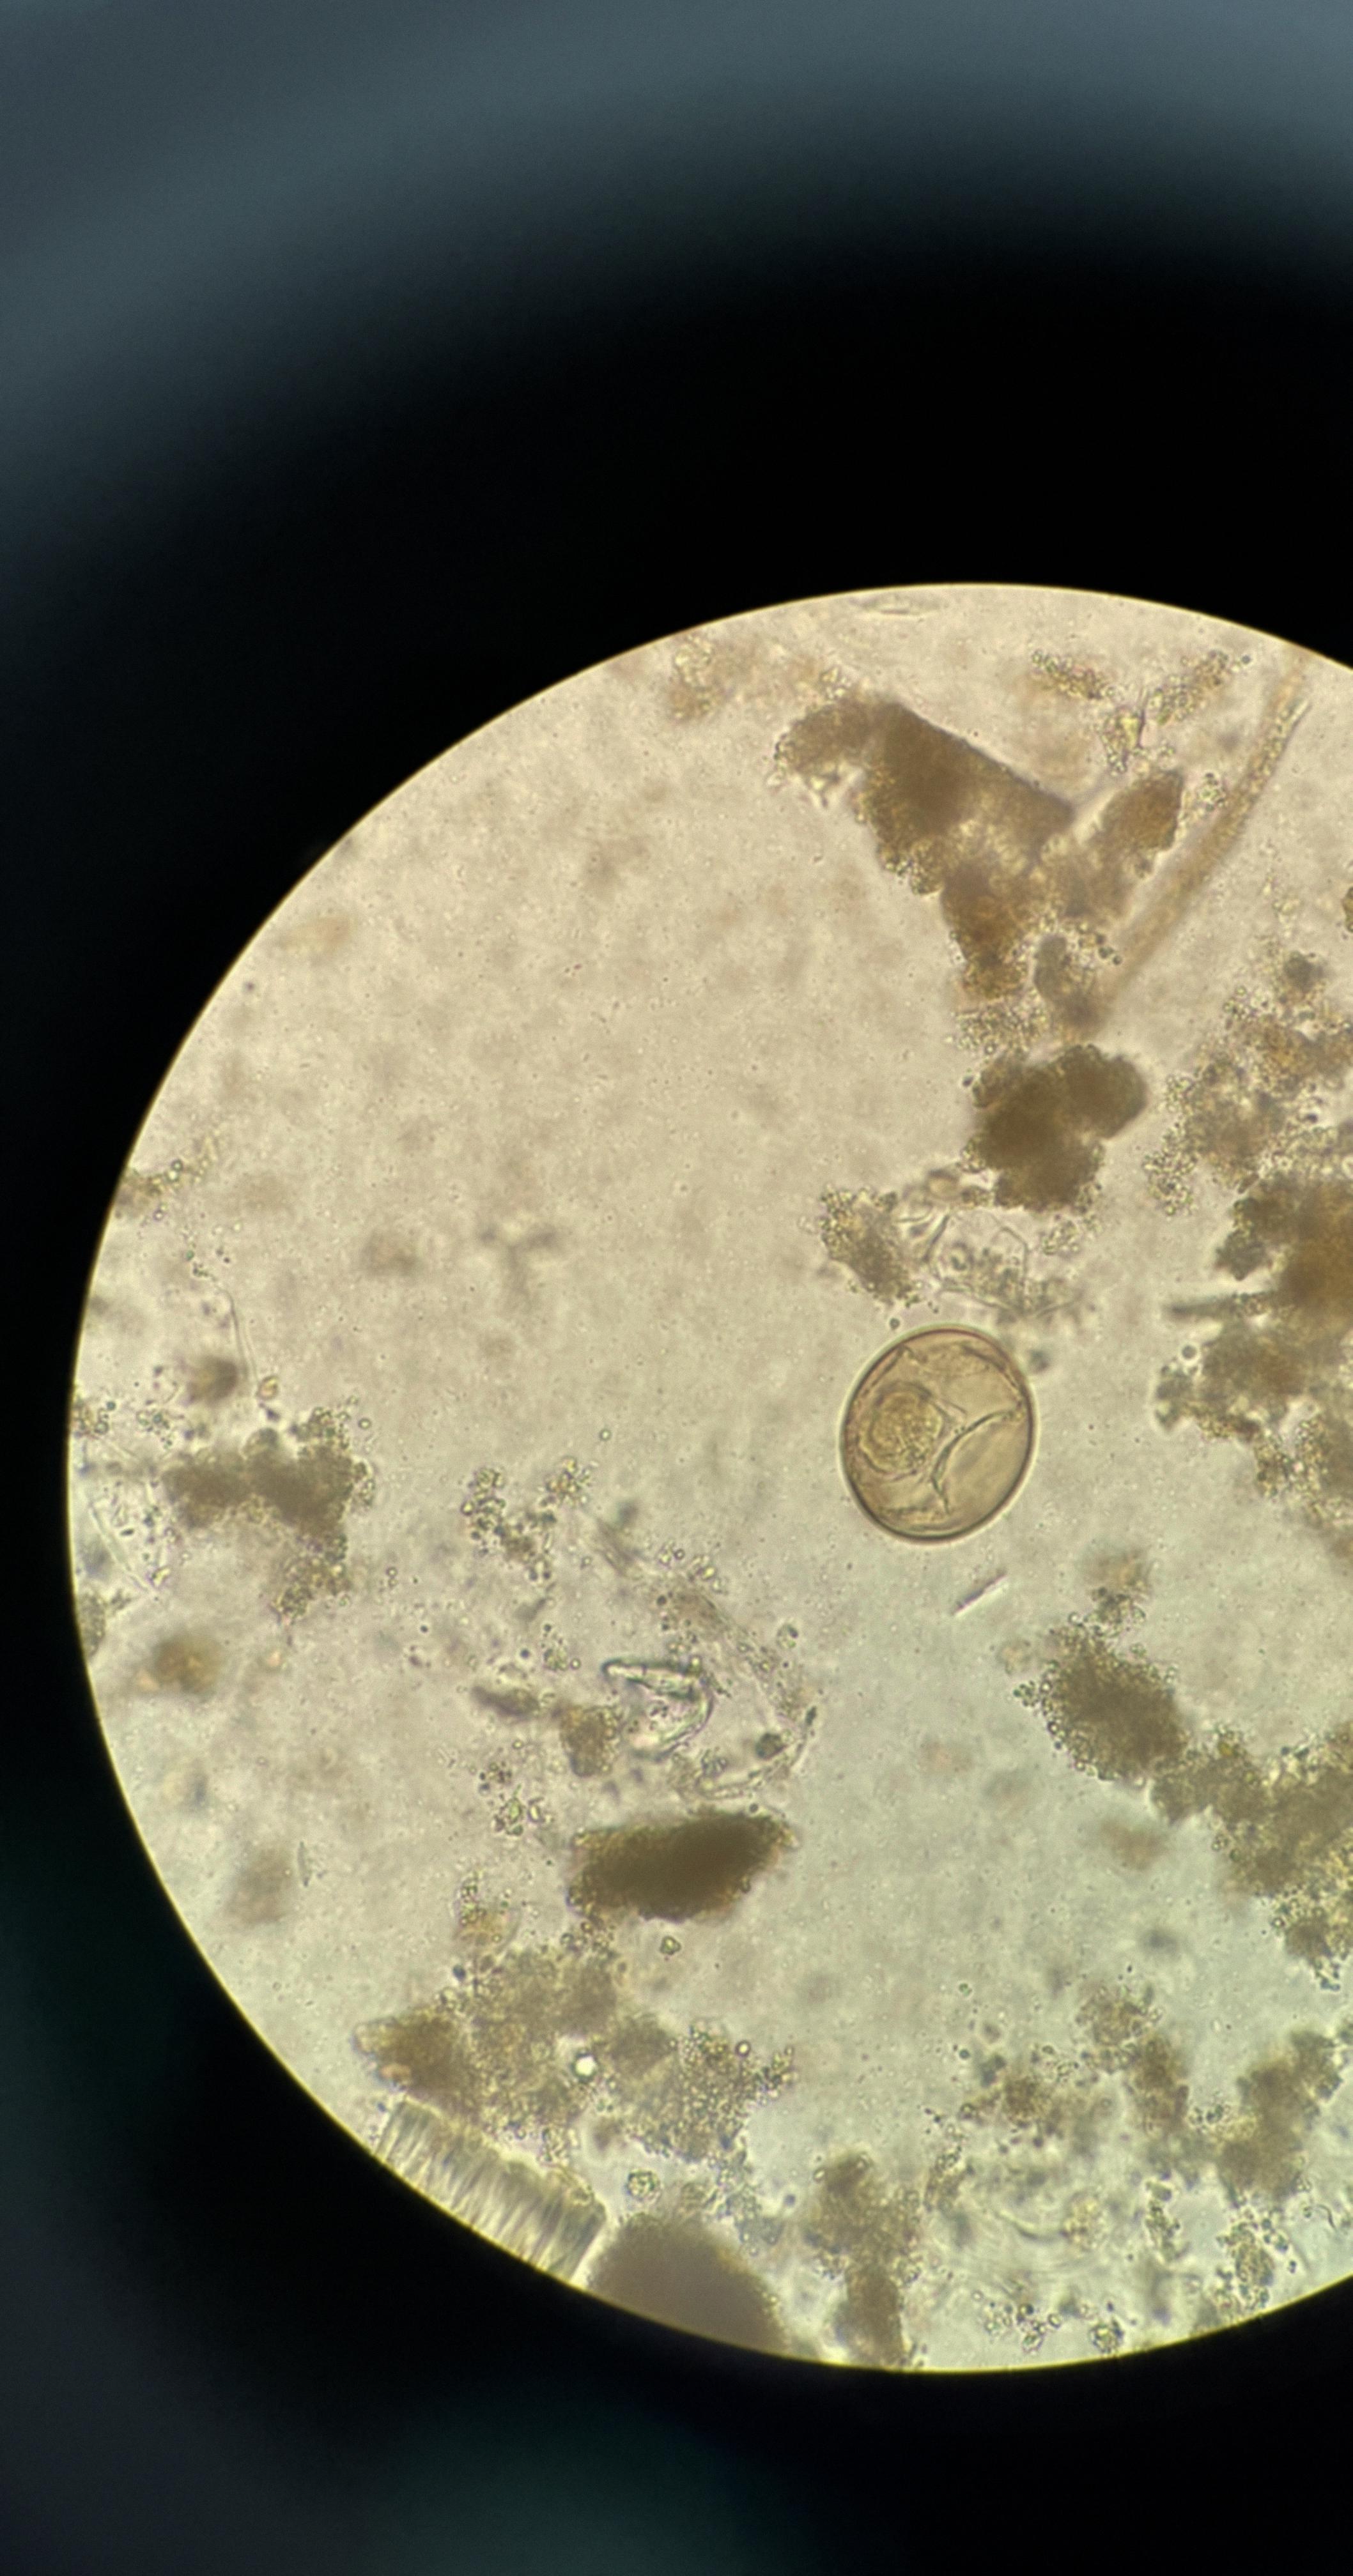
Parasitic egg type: Hymenolepis diminuta